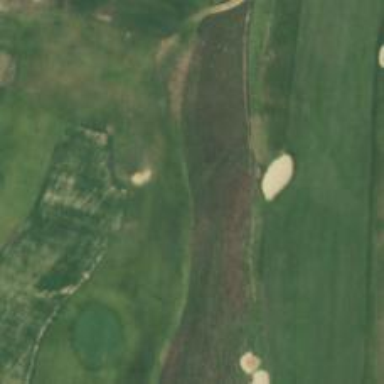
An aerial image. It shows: Golf cartpath that is also road path.